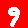
Digit: 9